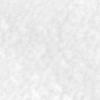
Label: no_change